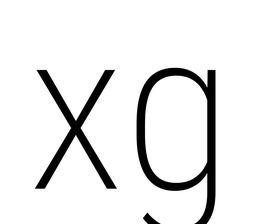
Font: Roboto_Condensed_ExtraLight